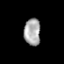
Tissue: prostate
Cell type: T cells
Senescence score: 0.6976
Nuclear area (px): 434
Mean DAPI intensity: 167.7